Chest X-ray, PA view. Patient: 64 years old, sex F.
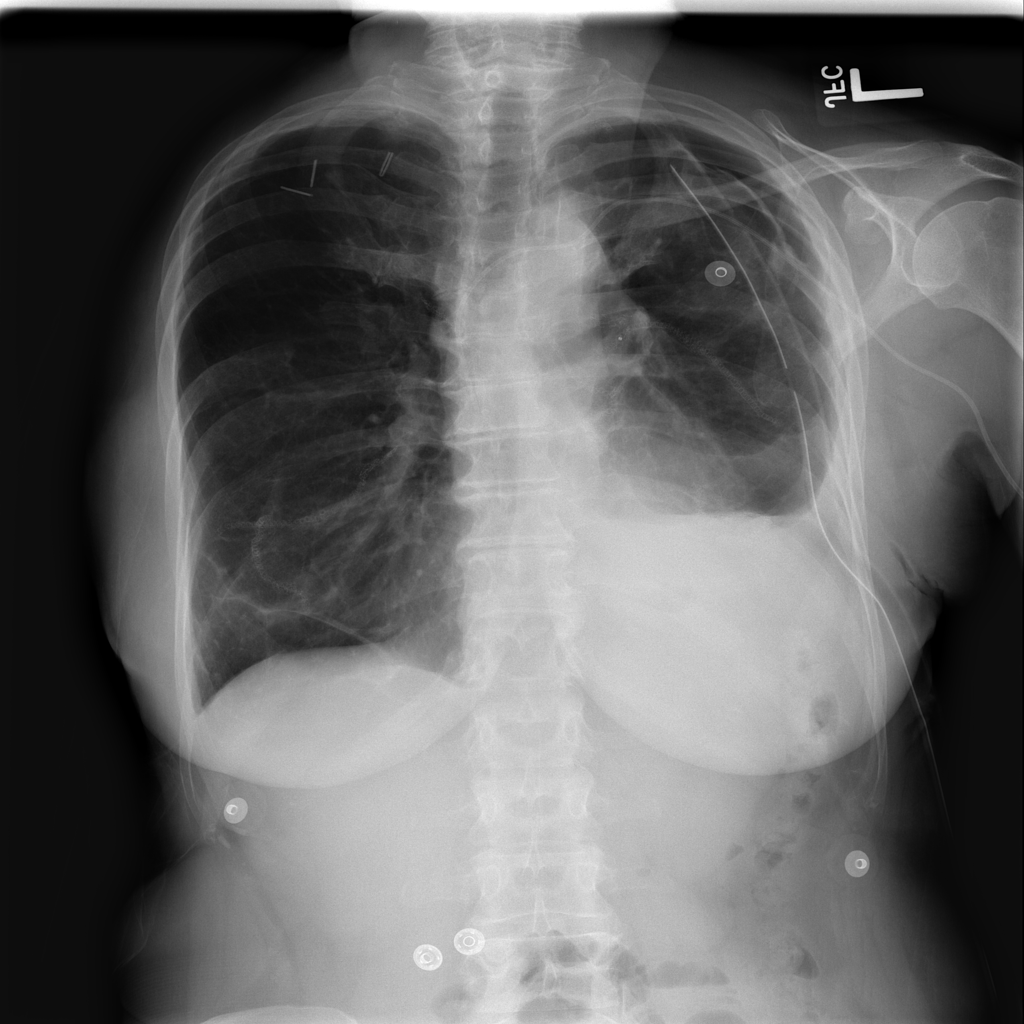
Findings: Pneumothorax